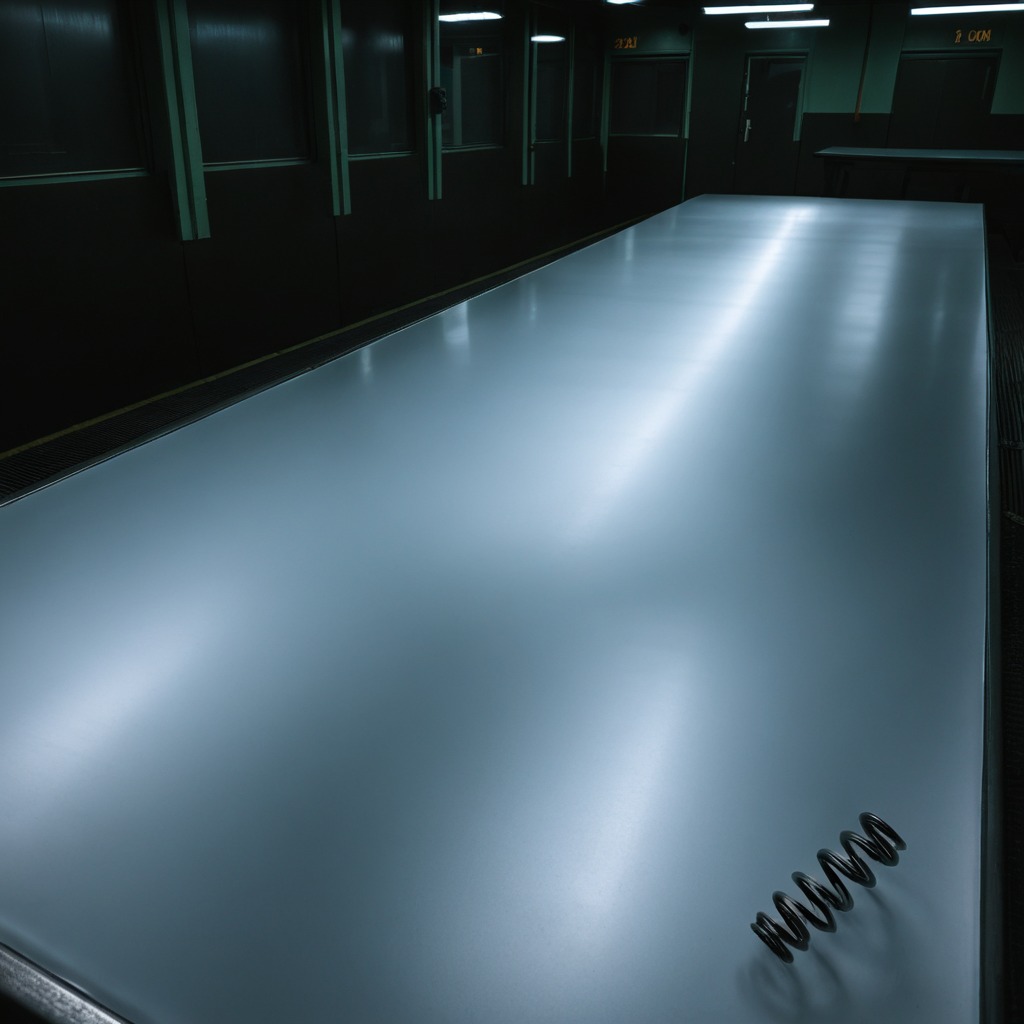
A coiled metal spring is lying on a clean empty table in a railway signal maintenance room lit by harsh overhead fluorescents photorealistic surface textures crisp shadows high dynamic range